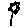
Label: flower